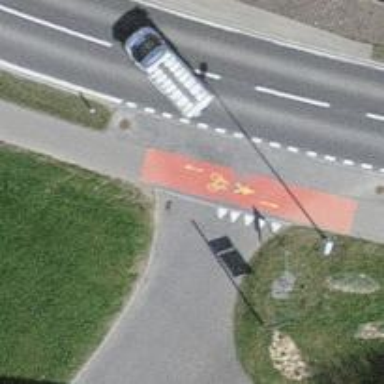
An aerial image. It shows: Marked road crossing.